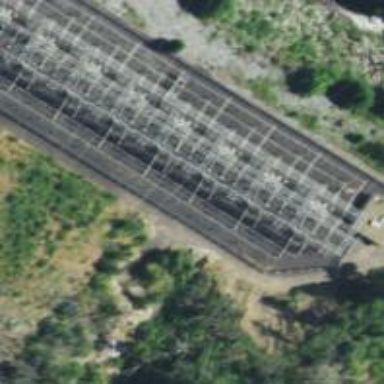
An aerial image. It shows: Substation with power equipment.